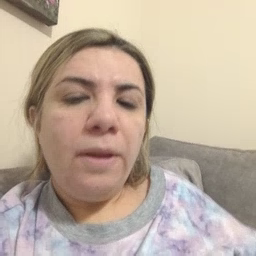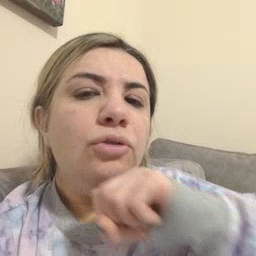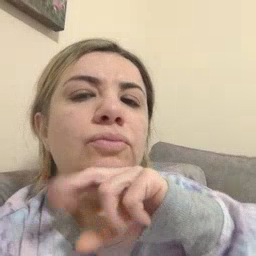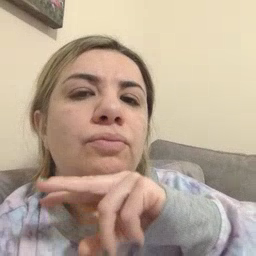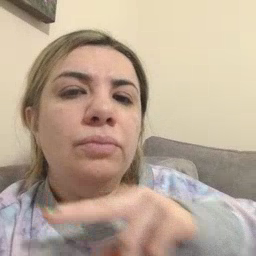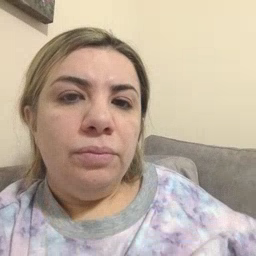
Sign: frog